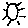
Label: sun